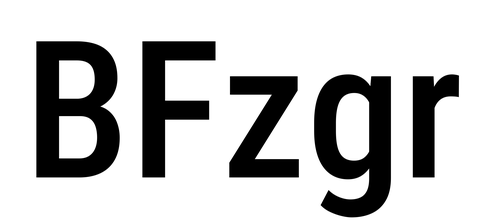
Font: Roboto_Condensed_Medium